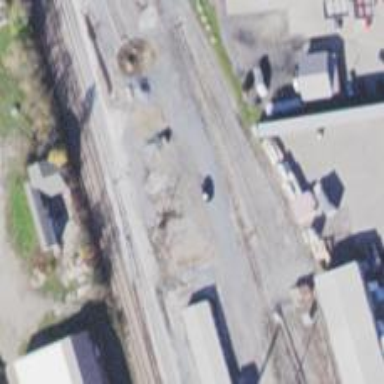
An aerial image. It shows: Railway yard.